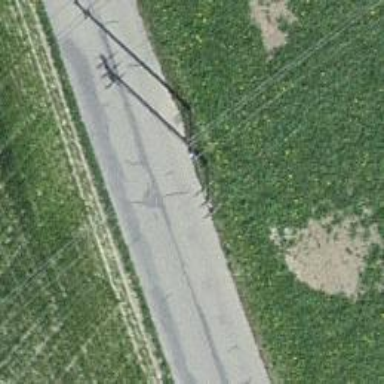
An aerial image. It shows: Minor power line with 3 cables.